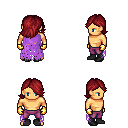
a pixel art fantasy rpg character, male body template, human, tanned skin, maroon tattered cape, magenta pants, brunette swoop hairstyle, gold gloves, black shoes, four views (front, back, left, right), 2x2 character sprite sheet, small pixel art, hard edges, no anti-aliasing